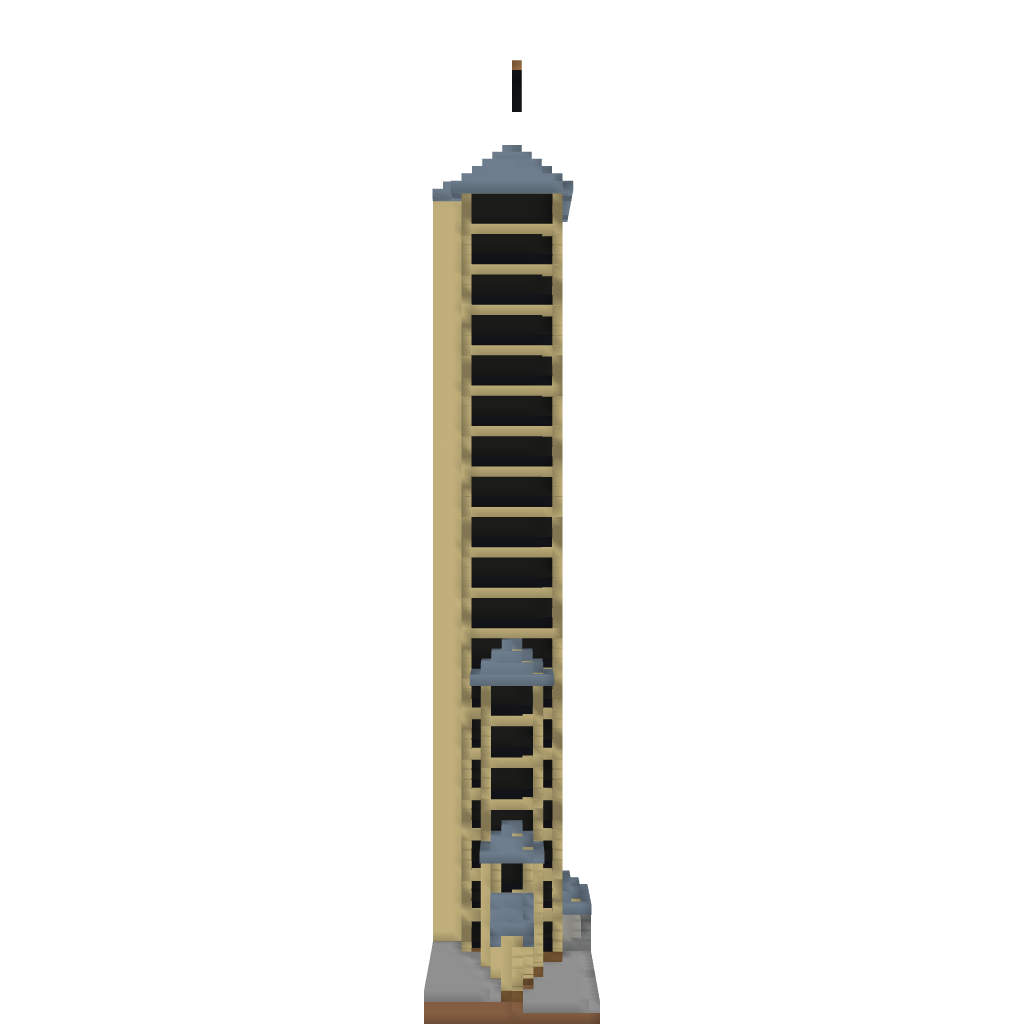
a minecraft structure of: Eternity Tower